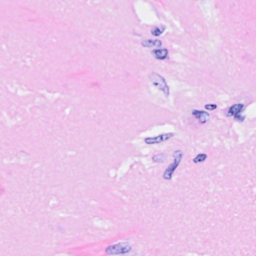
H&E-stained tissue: Breast